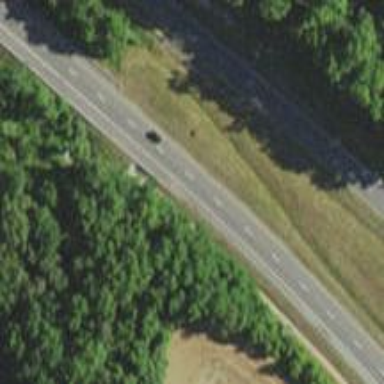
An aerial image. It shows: Trunk highway with expressway features.